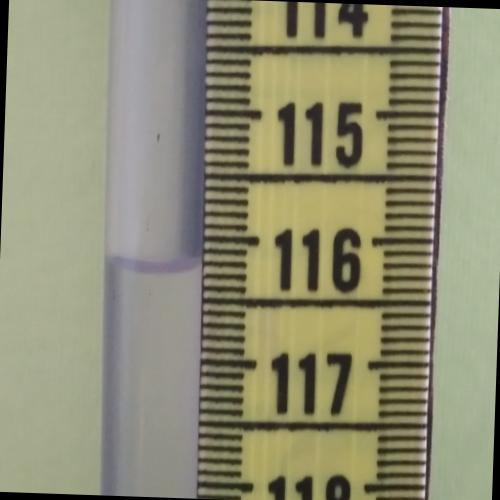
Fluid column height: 116.2 cm